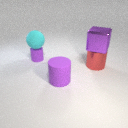
large red metal cylinder below large purple metal cube